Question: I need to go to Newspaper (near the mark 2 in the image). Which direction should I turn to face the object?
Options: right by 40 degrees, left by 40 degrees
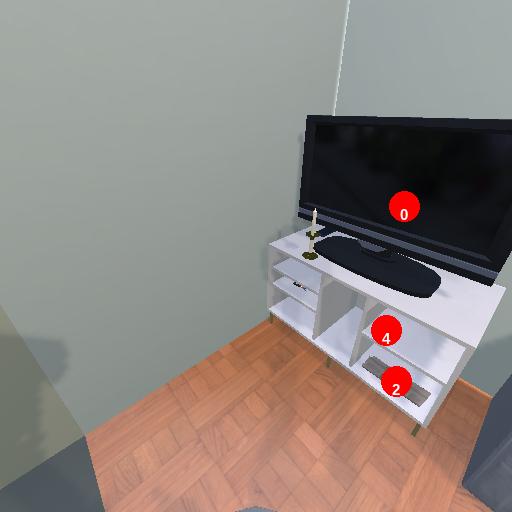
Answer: right by 40 degrees